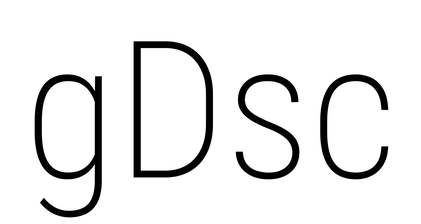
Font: Roboto_Condensed_ExtraLight